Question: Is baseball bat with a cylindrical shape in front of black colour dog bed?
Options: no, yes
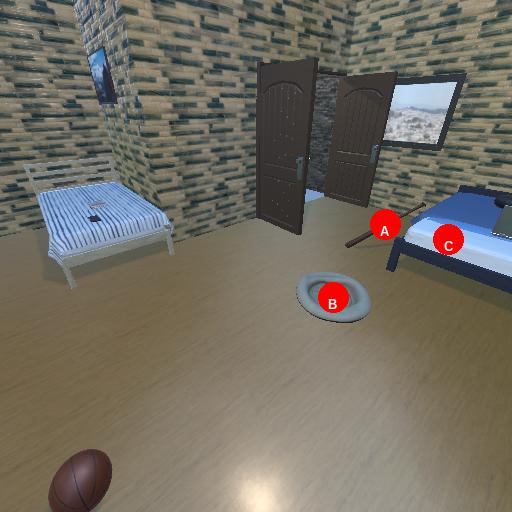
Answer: no